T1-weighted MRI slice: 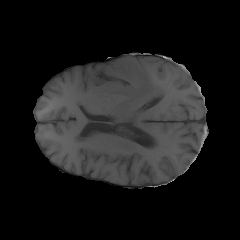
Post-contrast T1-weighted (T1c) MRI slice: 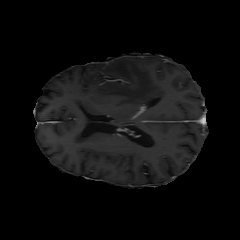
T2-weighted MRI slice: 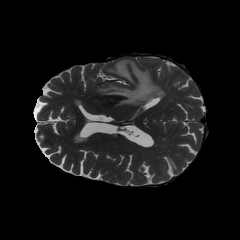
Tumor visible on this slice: yes